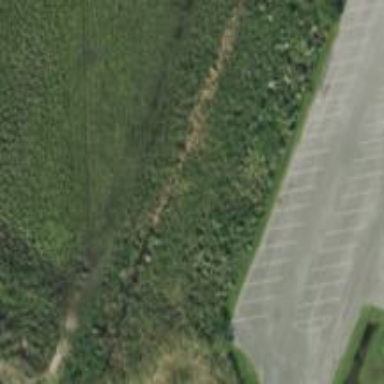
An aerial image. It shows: Parking area.